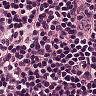
Metastatic tissue present: no